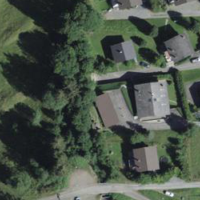
EUNIS habitat code: 55
Species observed at this site:
Turdus philomelos
Lophophanes cristatus
Troglodytes troglodytes
Pyrrhula pyrrhula
Dendrocopos major
Regulus regulus
Nucifraga caryocatactes
Fringilla coelebs
Garrulus glandarius
Pyrrhocorax graculus
Corvus corax
Spinus spinus
Periparus ater